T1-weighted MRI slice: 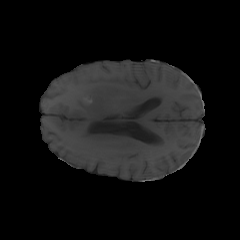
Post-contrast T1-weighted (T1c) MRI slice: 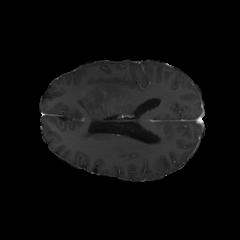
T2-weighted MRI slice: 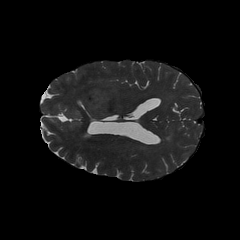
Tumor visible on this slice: yes